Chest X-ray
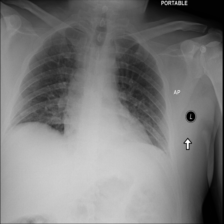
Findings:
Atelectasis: negative
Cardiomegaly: negative
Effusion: negative
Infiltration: negative
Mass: negative
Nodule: negative
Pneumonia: negative
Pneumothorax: negative
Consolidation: negative
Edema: negative
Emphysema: negative
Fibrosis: negative
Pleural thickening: negative
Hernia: negative